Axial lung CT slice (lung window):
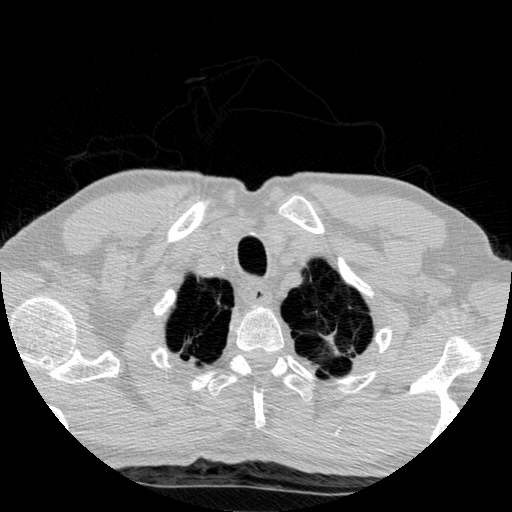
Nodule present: no